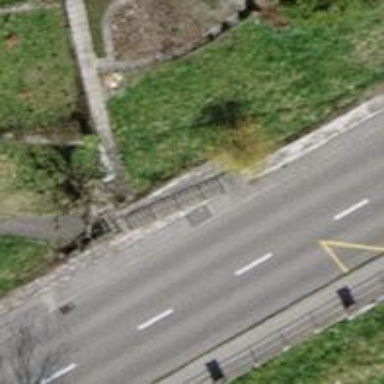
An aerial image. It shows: Set of steps on the road.